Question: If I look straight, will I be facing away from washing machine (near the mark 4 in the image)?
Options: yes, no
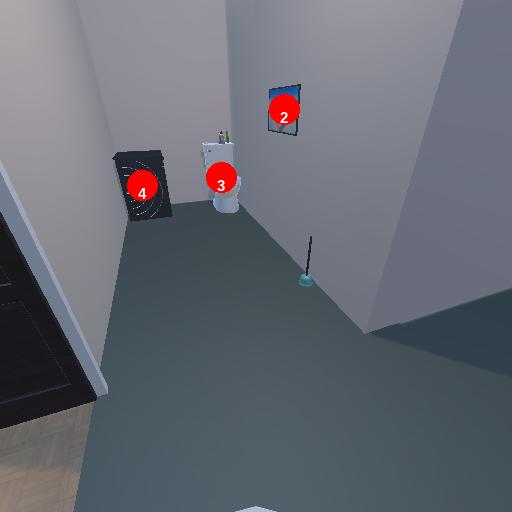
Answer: yes